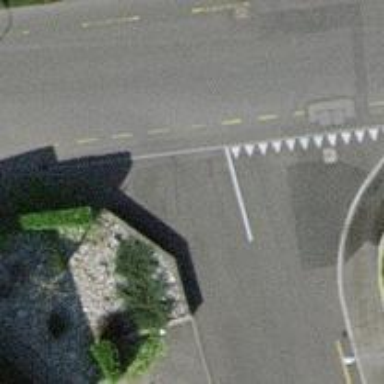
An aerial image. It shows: Kerb barrier.